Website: bh-photo
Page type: gifting
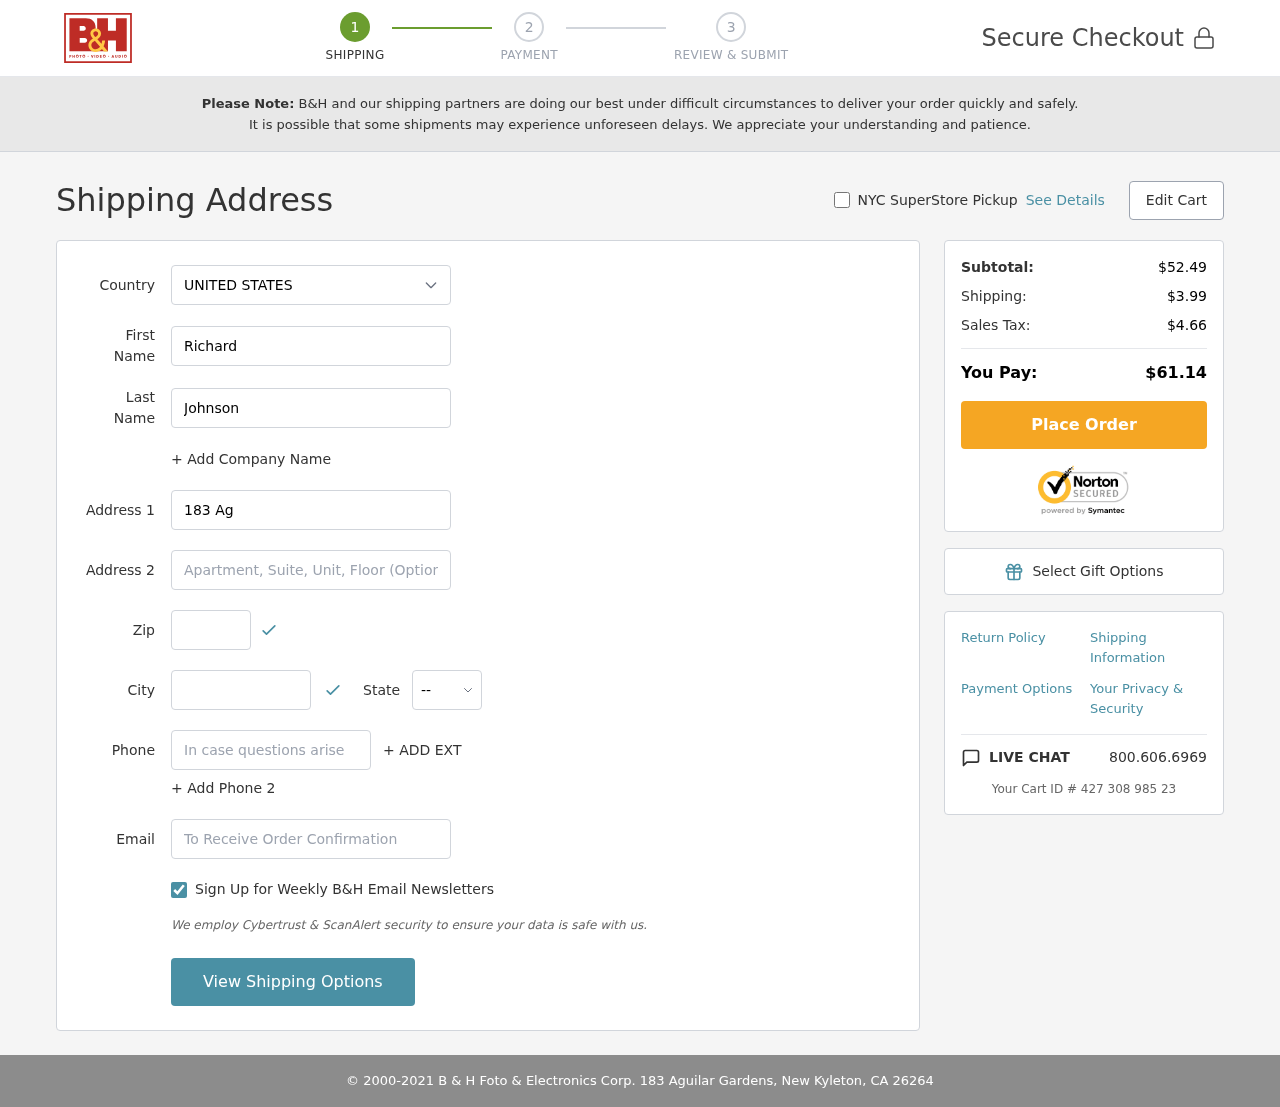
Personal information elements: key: PII_CITY
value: New Kyleton
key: PII_COUNTRY
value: United States
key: PII_EMAIL
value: richard.johnson@yahoo.com
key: PII_FIRSTNAME
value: Richard
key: PII_LASTNAME
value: Johnson
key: PII_PHONE
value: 3139321755
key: PII_POSTCODE
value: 26264
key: PII_STATE_ABBR
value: CA
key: PII_STREET
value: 183 Aguilar Gardens
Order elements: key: ORDER_SUBTOTAL
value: $52.49
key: ORDER_SHIPPING_COST
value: $3.99
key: ORDER_TAX
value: $4.66
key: ORDER_TOTAL
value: $61.14
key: ORDER_ID
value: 427 308 985 23